Field crop: maize
Growth stage: 2
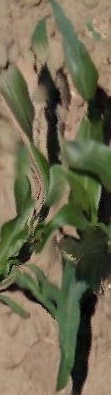
Species: maize